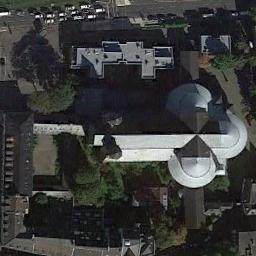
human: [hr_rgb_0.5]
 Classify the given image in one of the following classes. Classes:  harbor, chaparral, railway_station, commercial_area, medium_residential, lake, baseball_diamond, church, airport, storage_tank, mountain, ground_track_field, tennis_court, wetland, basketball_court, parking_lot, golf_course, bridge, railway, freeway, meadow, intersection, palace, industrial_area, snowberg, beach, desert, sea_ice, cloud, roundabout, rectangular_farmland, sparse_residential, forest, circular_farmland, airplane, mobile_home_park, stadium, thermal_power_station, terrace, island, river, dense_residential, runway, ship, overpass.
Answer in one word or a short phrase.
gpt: church